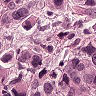
Metastatic tissue present: yes